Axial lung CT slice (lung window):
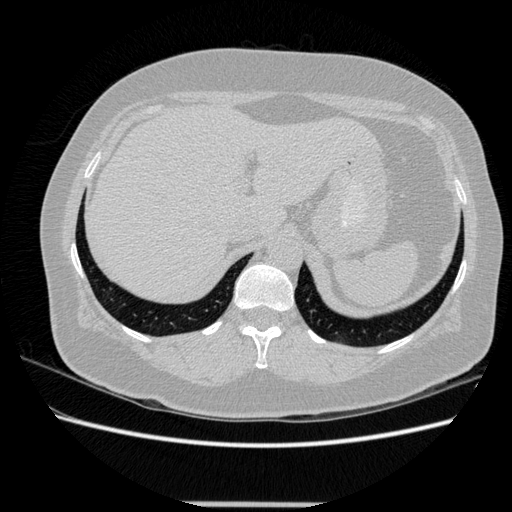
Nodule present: no